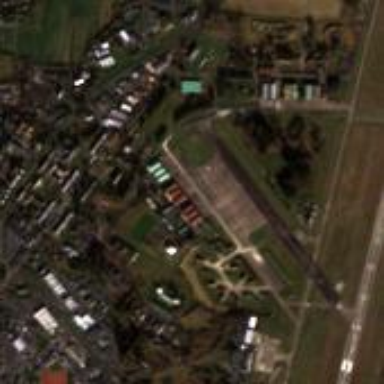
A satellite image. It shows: Military airfield located within larger aerodrome area.